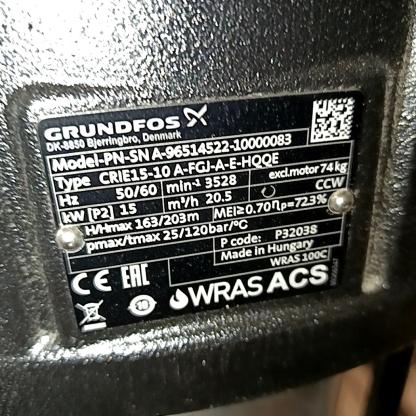
Klasa: tabliczka-znamionowa